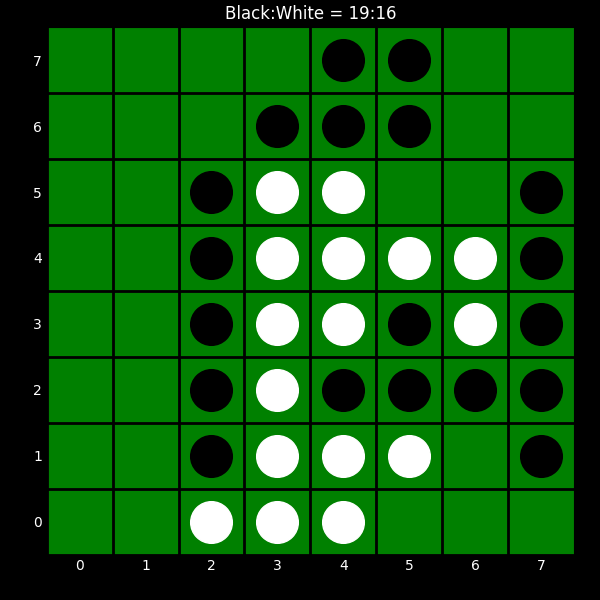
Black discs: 19
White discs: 16